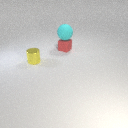
small red rubber cube below large cyan rubber sphere